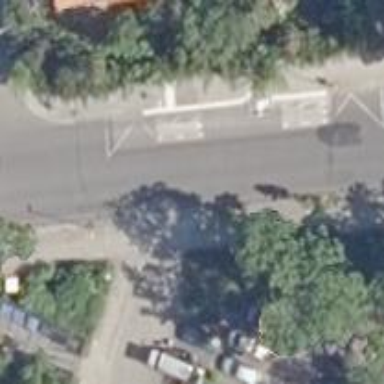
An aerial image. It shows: Public transport stop position.